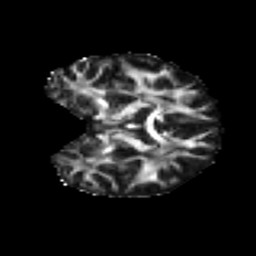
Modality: FA
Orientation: coronal
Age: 28
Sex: female
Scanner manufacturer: ge
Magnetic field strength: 3 T
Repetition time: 7.8 s
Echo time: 0.0606 s